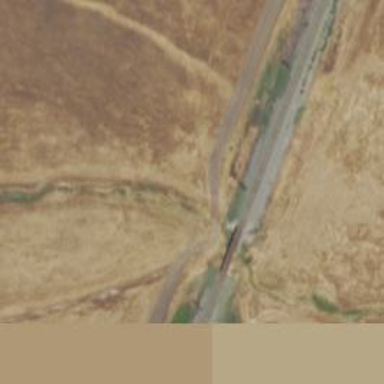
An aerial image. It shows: Preserved railway bridge with electrified contact lines.